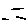
Label: line